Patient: sex M, age 68
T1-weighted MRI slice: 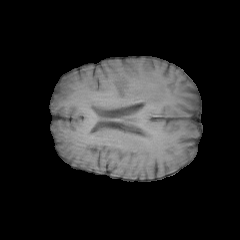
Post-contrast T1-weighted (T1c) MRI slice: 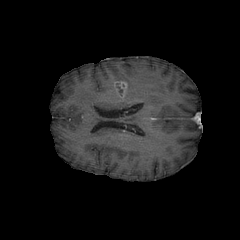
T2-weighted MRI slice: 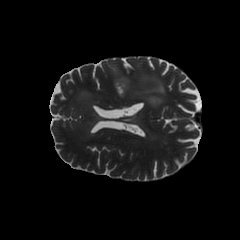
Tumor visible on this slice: yes
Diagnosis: Glioblastoma, IDH-wildtype
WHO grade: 4